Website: walmart
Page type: payment
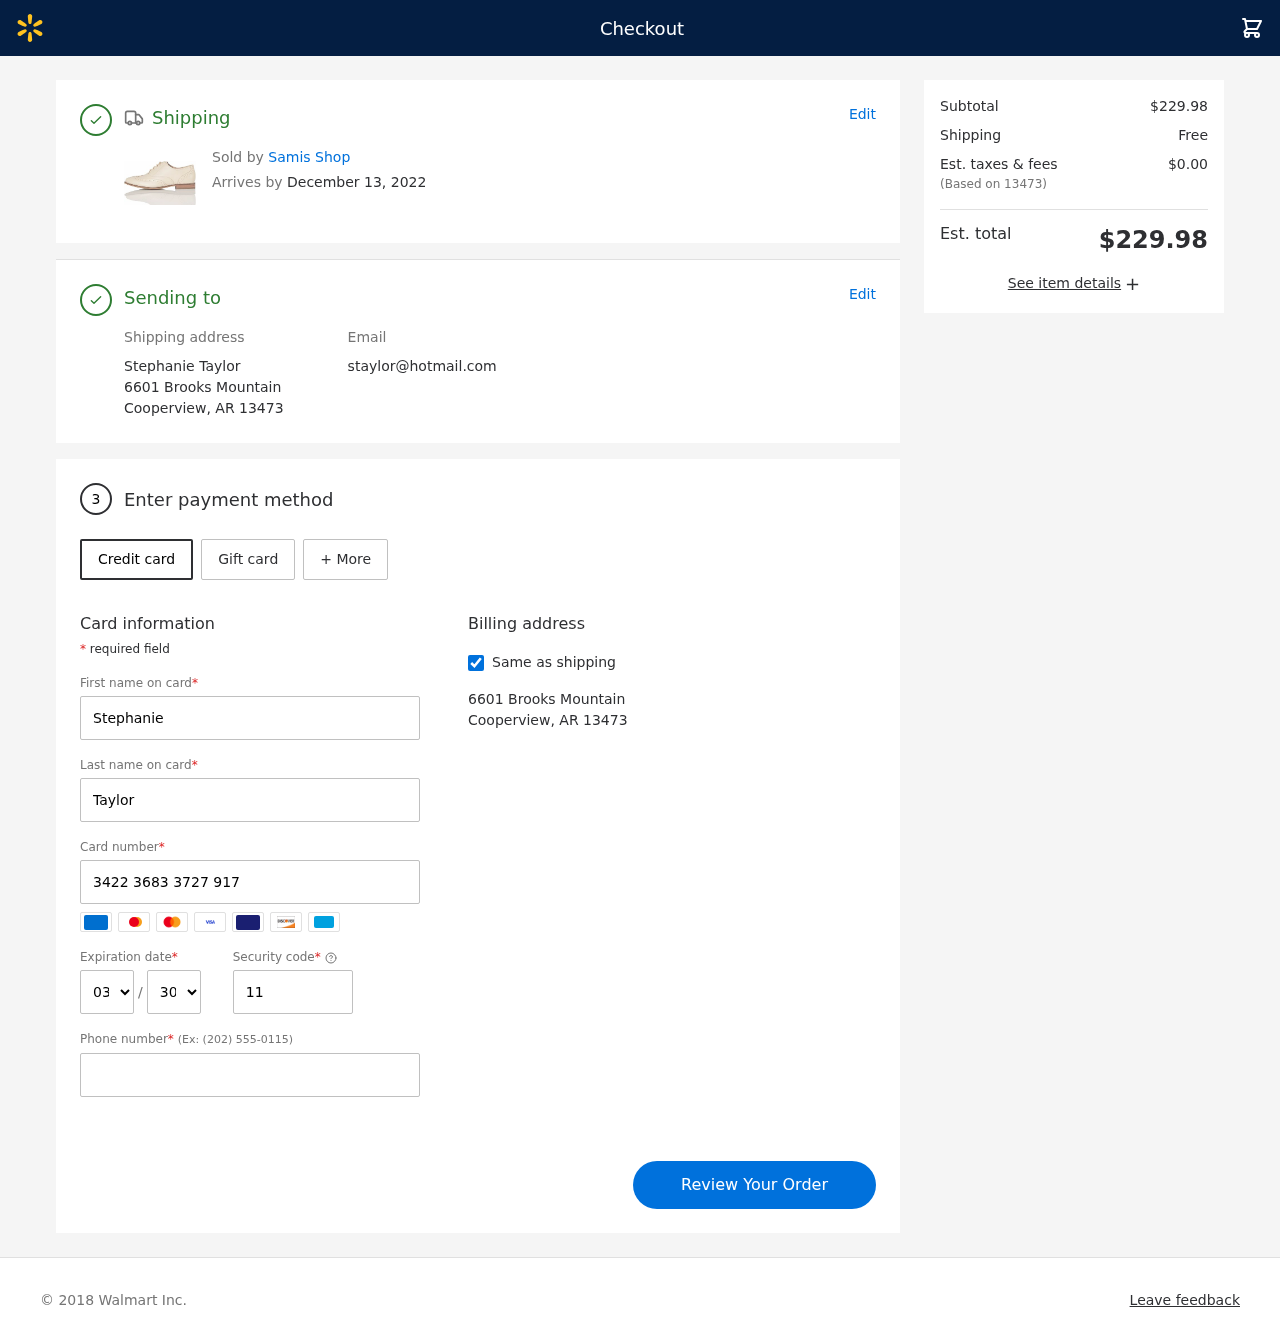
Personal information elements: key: PII_CARD_CVV
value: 1140
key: PII_CARD_EXPIRY_MONTH
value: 03
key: PII_CARD_EXPIRY_YEAR
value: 30
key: PII_CARD_NUMBER
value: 3422 3683 3727 917
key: PII_CITY_STATE_ZIP
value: Cooperview, AR 13473
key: PII_EMAIL
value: staylor@hotmail.com
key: PII_FIRSTNAME
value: Stephanie
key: PII_FULLNAME
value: Stephanie Taylor
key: PII_LASTNAME
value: Taylor
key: PII_PHONE
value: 7923530245
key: PII_POSTCODE
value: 13473
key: PII_STREET
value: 6601 Brooks Mountain
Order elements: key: ORDER_DELIVERY_DATE
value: December 13, 2022
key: ORDER_SUBTOTAL
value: $229.98
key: ORDER_SHIPPING_COST
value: Free
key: ORDER_TAX
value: $0.00
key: ORDER_TOTAL
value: $229.98